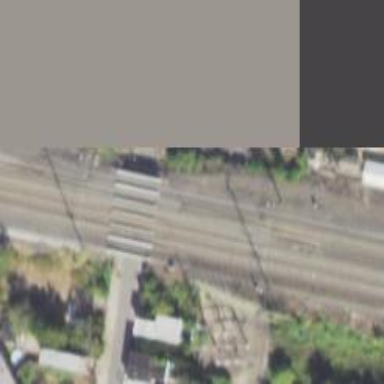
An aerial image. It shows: Bridge over electrified railway with contact lines.